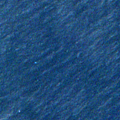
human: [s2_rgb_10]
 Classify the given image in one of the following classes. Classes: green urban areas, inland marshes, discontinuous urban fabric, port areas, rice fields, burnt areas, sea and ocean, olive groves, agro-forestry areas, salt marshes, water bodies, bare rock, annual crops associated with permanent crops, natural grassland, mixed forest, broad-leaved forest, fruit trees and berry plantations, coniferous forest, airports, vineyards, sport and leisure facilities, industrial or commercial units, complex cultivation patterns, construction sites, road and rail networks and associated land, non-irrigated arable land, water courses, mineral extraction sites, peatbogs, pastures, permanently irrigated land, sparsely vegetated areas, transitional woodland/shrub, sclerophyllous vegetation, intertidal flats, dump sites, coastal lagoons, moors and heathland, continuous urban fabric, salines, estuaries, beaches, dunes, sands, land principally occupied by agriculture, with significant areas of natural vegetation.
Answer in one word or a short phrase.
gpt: sea and ocean